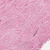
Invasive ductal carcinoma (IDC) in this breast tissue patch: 0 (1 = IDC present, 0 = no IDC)